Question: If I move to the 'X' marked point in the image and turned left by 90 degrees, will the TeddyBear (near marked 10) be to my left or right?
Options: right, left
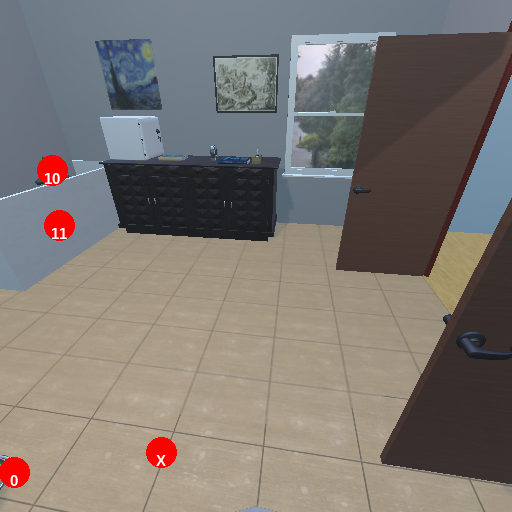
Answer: right